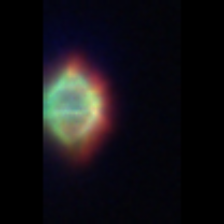
Taxon: Heterocapsa
Group: Dinoflagellates